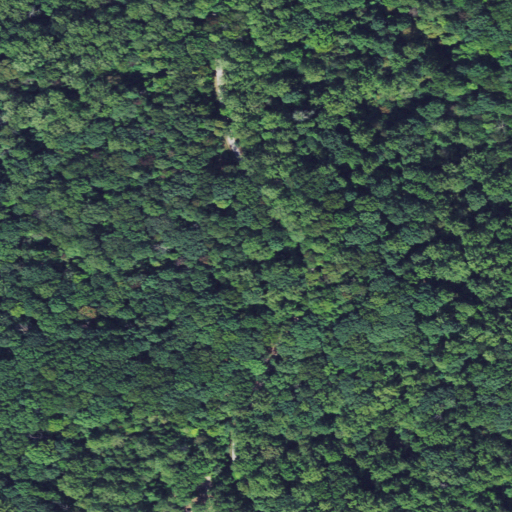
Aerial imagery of ridge(s) in Ohio named Brush Ridge containing deciduous forest and open development